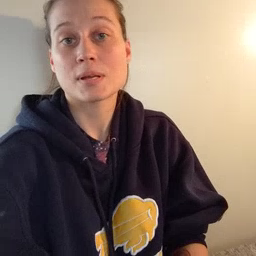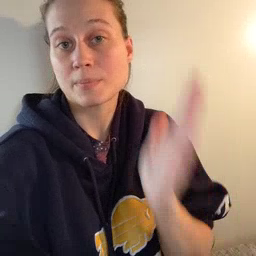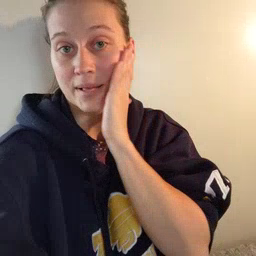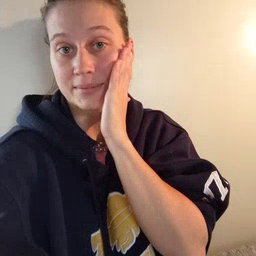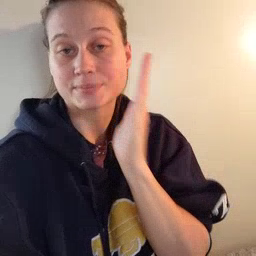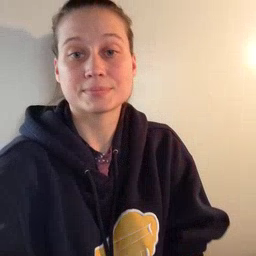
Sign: bed